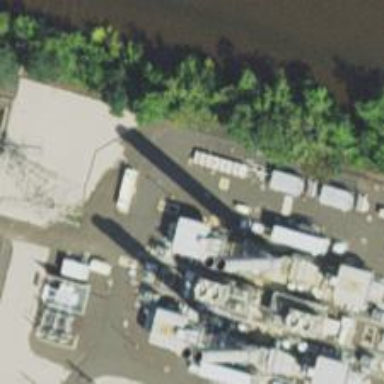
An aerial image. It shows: Gas turbine power generator.